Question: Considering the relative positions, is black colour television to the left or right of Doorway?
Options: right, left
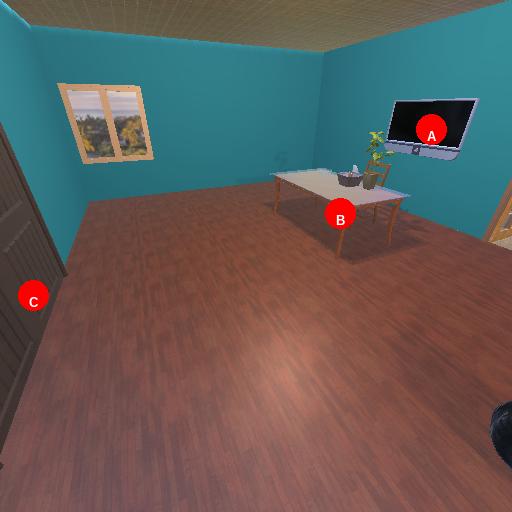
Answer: right